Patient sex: F
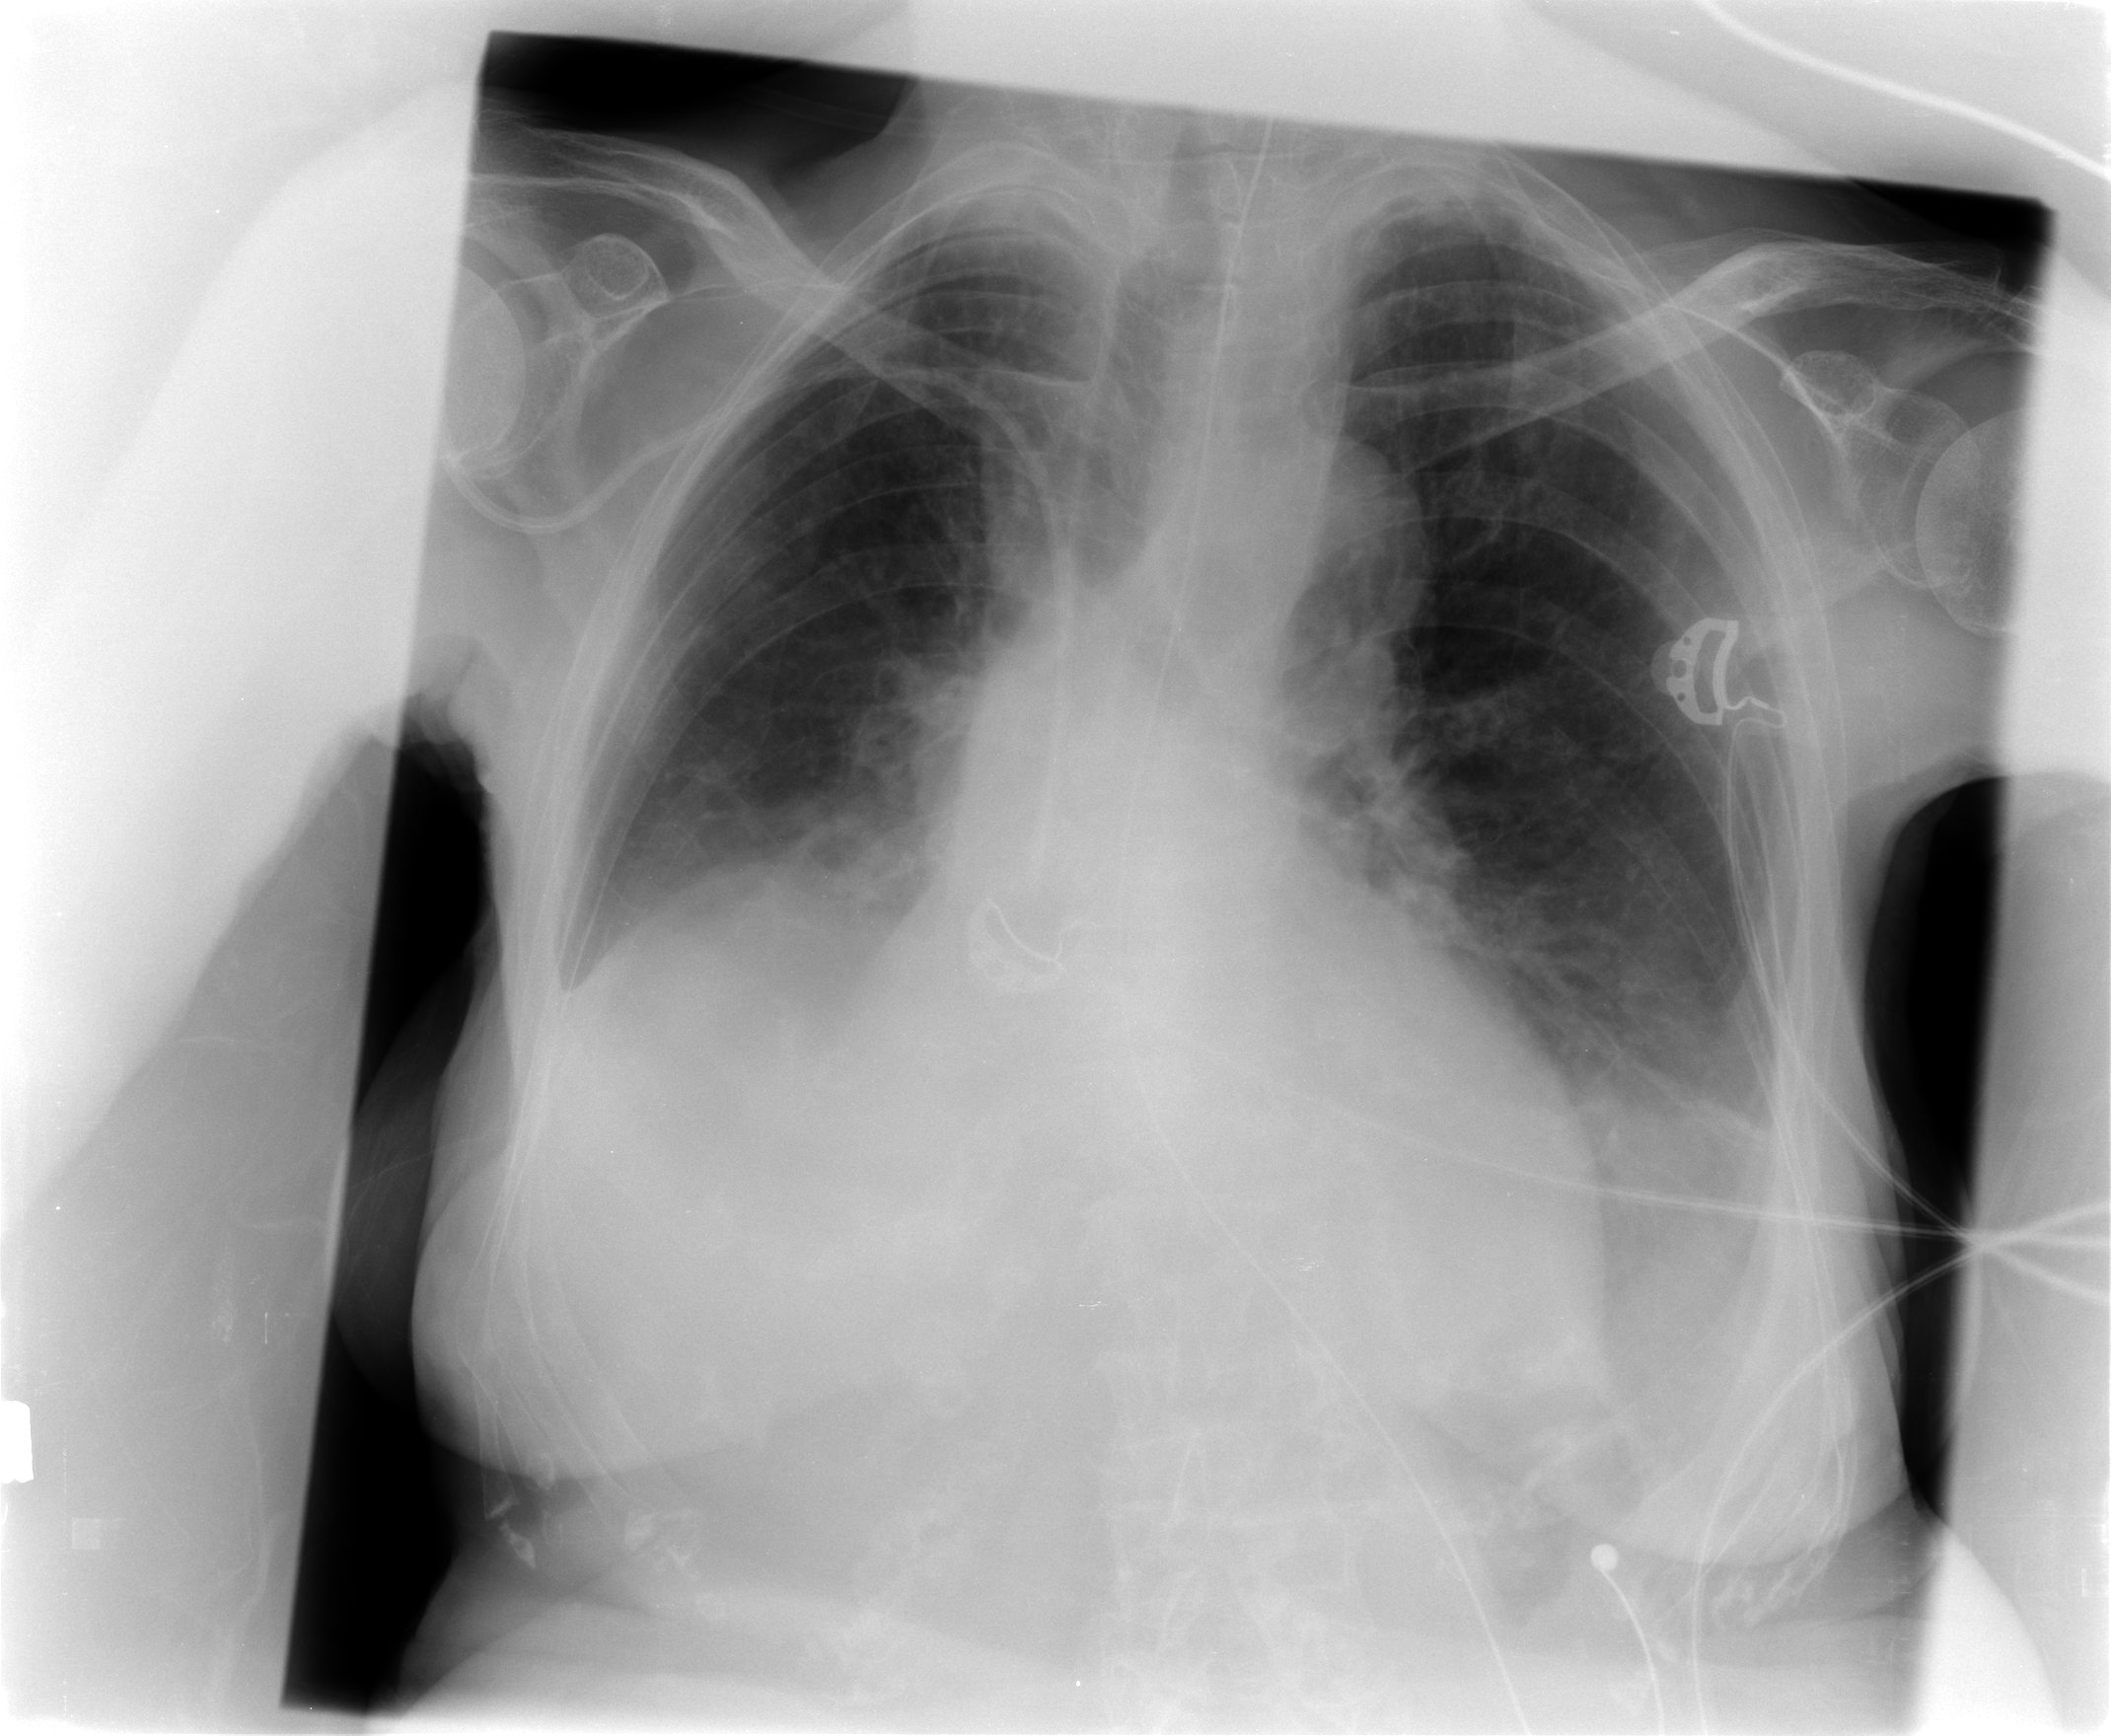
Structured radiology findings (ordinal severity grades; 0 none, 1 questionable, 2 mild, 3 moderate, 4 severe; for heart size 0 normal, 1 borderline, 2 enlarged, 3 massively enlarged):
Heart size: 2
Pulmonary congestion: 2
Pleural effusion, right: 2
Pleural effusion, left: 2
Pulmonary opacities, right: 0
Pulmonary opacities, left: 1
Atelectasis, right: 2
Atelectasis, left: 2